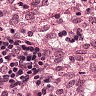
Metastatic tissue present: no